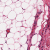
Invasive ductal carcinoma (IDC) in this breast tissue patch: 1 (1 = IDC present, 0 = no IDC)